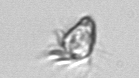
Label: Paratontonia_gracillima